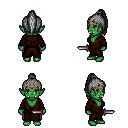
a pixel art fantasy rpg character, female body template, orc, green skin, brown robe, magenta pants, gray long topknot hairstyle, bronze tiara, dagger, four views (front, back, left, right), 2x2 character sprite sheet, small pixel art, hard edges, no anti-aliasing